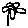
Label: flower